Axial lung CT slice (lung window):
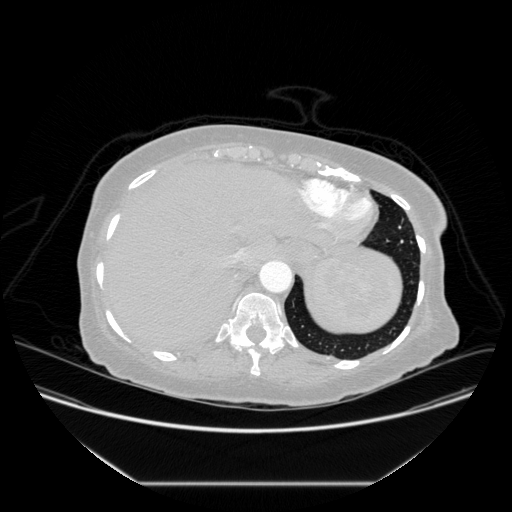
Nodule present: no